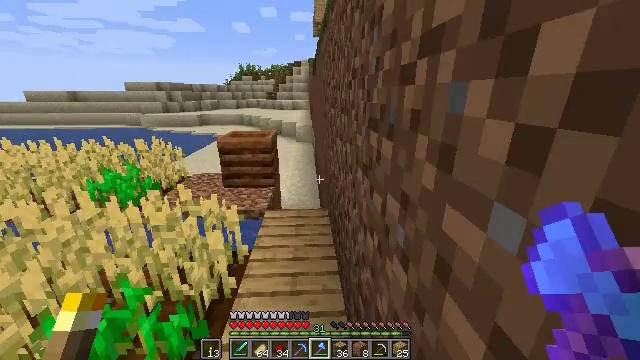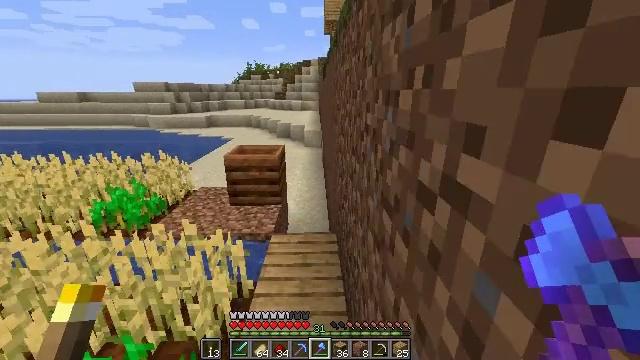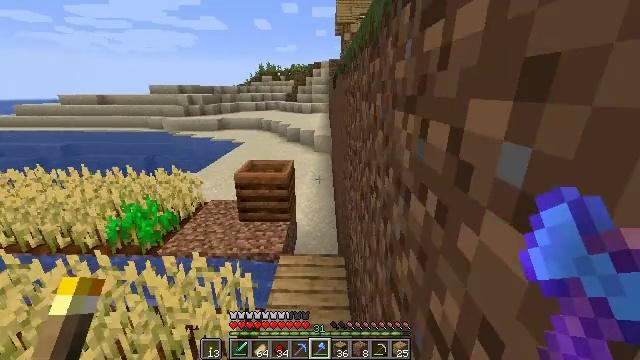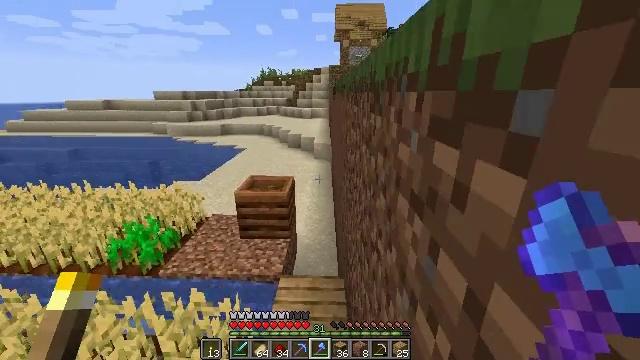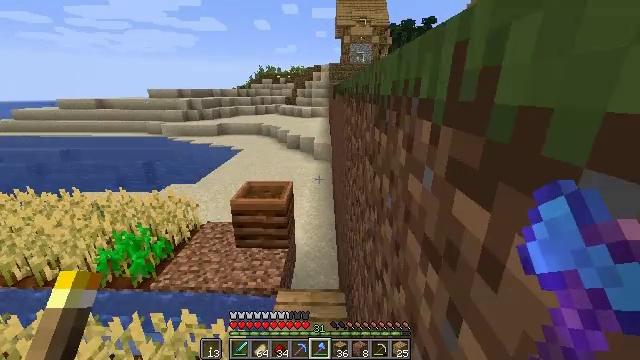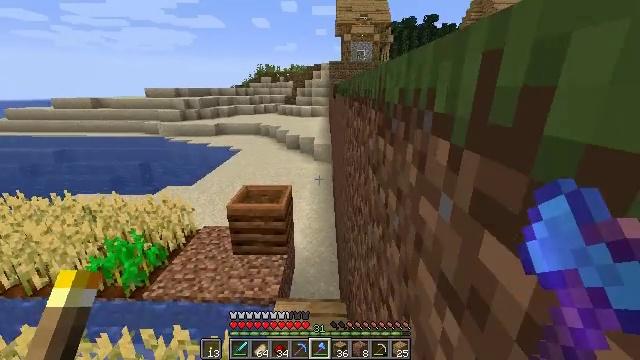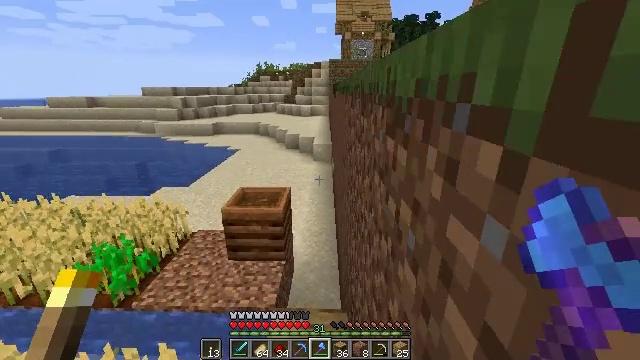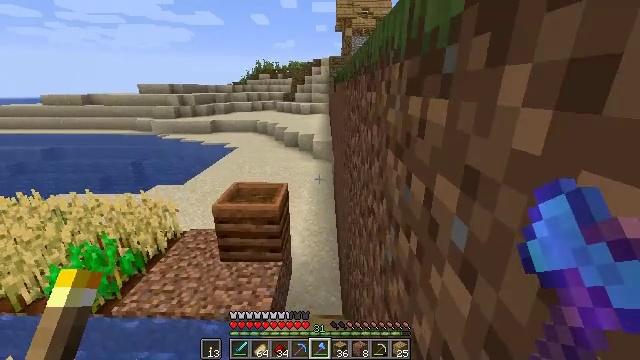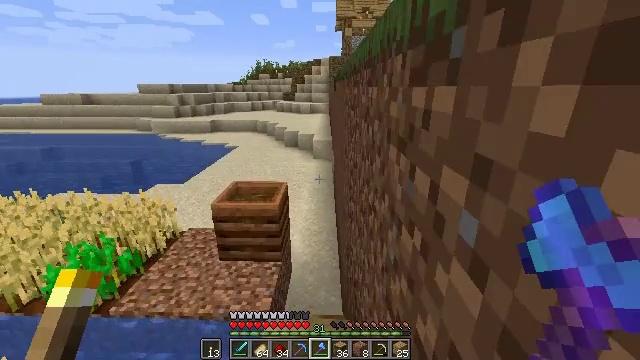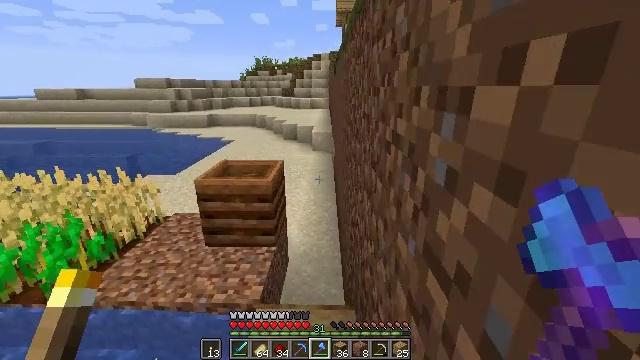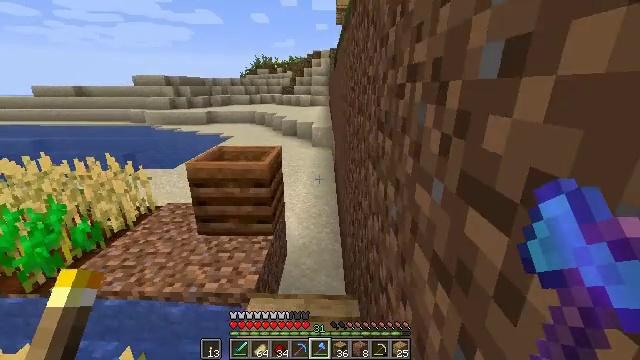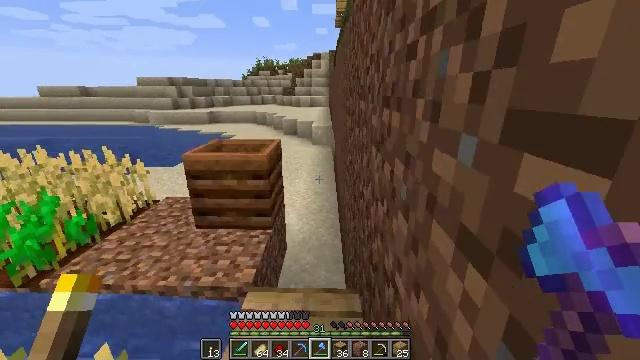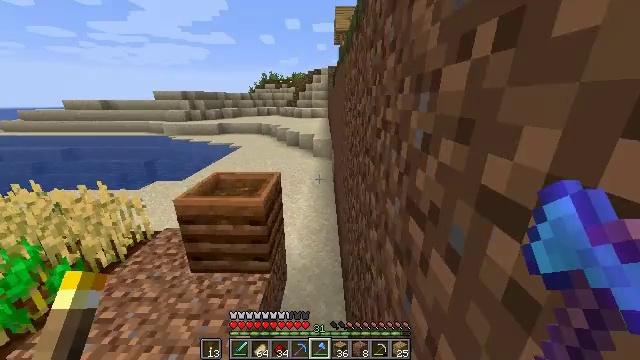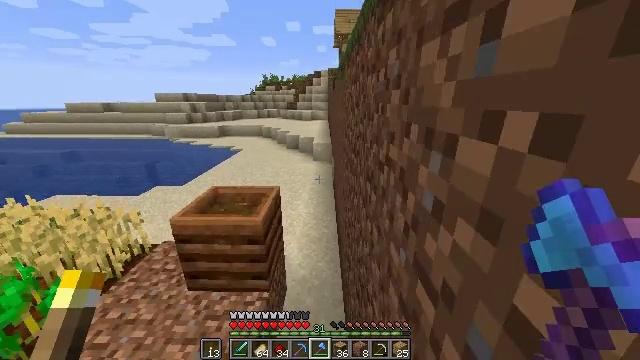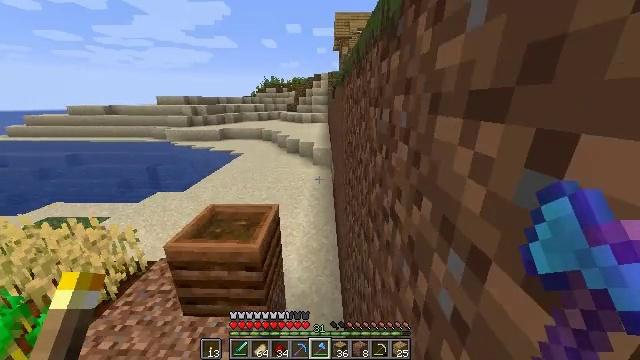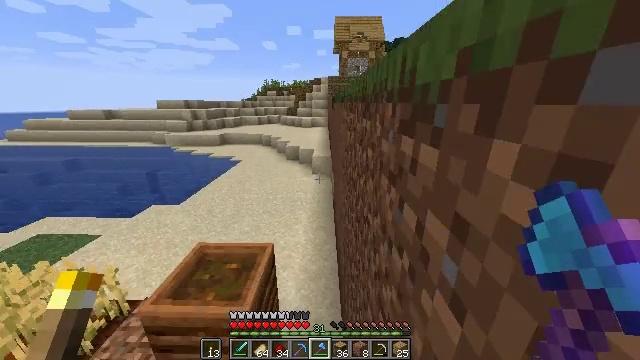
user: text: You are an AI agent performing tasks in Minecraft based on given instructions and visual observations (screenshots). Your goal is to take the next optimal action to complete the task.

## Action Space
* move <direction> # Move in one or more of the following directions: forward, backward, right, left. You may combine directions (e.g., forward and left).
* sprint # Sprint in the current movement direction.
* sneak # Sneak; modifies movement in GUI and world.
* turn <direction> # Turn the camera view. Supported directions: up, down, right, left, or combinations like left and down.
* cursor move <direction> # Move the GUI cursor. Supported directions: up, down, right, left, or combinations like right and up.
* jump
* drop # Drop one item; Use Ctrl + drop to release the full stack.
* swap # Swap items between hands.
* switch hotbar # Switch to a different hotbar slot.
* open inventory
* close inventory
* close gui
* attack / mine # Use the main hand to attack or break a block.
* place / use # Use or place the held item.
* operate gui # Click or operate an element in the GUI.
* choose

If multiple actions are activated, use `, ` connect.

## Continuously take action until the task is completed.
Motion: motion action
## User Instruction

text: Gather grass by holding the left mouse button.
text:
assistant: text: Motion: move forward, turn left, jump
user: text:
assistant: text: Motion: move forward, turn left, jump
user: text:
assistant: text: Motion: move forward, jump
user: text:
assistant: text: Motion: move forward, jump
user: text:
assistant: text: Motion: move forward, jump
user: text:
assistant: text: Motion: move forward, jump
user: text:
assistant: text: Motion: move forward, jump
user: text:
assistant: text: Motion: move forward, jump
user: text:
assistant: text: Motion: move forward, jump
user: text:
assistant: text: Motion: move forward, sprint, jump
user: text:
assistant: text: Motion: move forward, sprint, jump
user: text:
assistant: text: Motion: move forward, sprint, jump
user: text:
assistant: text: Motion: move forward, sprint, jump
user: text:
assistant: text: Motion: move forward, jump
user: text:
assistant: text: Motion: move forward, jump
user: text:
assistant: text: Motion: move forward, jump
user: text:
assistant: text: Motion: move forward, jump
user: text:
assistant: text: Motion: move forward, jump
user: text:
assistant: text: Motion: move forward, jump
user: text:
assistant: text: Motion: move forward, jump
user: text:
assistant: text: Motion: move forward, sprint, jump
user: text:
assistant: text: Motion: move forward, sprint, jump
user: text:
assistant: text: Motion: move forward, sprint, jump
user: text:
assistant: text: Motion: move forward, jump
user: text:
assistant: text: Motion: move forward, jump
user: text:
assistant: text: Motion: move forward, jump
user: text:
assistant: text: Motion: move forward, sprint, jump
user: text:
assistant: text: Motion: move forward, sprint, jump
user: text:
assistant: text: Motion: move forward, sprint, jump
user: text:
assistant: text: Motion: move forward, sprint, jump